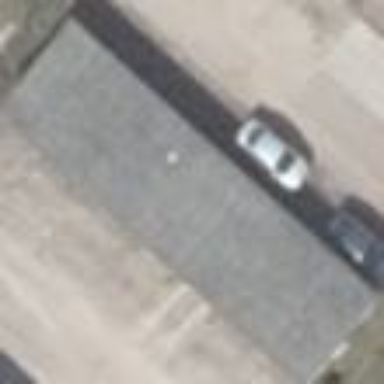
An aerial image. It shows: Garage building.